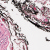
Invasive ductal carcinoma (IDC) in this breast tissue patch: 0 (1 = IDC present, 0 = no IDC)